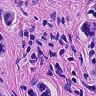
Metastatic tissue present: yes